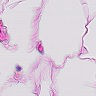
Metastatic tissue present: no